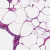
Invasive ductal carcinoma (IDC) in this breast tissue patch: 0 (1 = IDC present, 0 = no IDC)